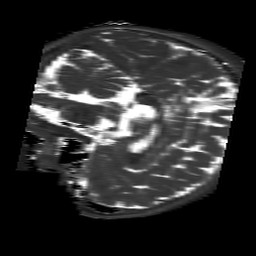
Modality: T2map
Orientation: sagittal
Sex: male
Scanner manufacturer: siemens
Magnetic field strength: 3 T
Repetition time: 4 s